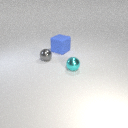
small gray metal sphere to the left of large blue rubber cube